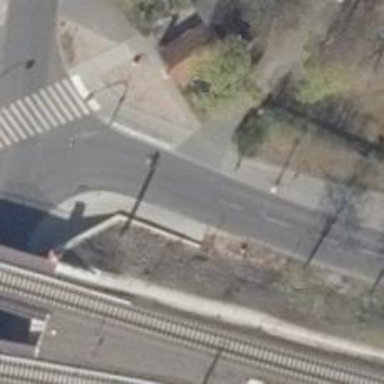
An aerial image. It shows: Unmarked road crossing.